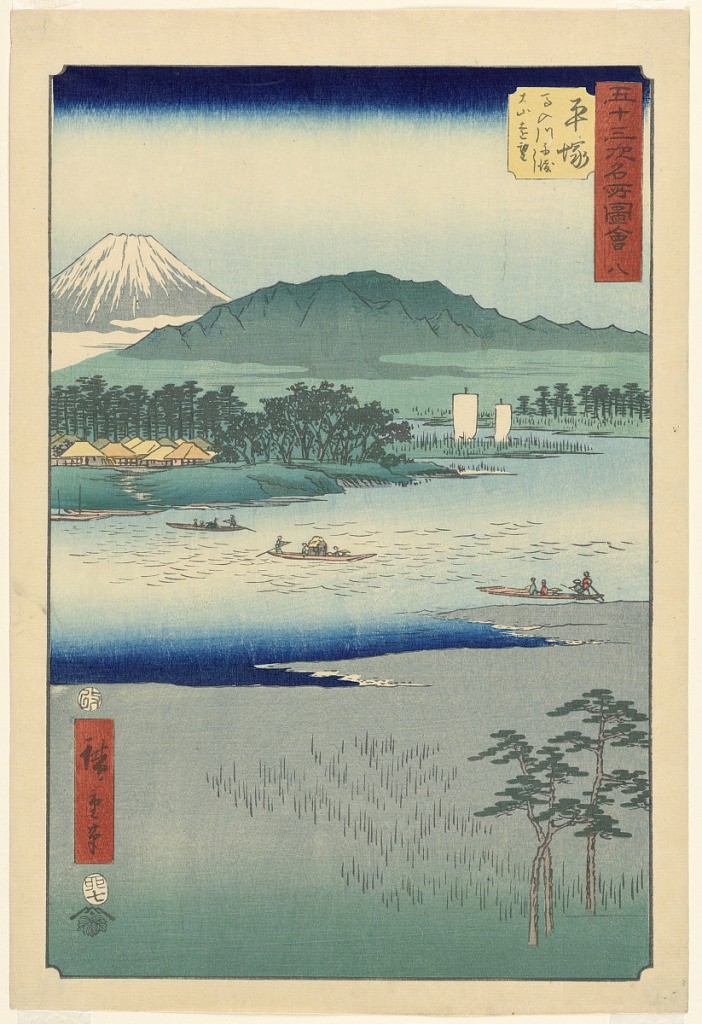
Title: River Highway
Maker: Ando Hiroshige, Japanese, 1797–1858
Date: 1797-1858
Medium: Woodblock print in colored ink on paper
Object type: Print
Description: Water was the main highway of transportation during this time. Three boats filled with people are traveling back and forth from shore to shore. Two bigger ships are shown in the background sailing downstream. A village is tucked at the edge of a forest with Mt. Fuji looming beyond in the distance. The foreground is neutral, with abstract lines suggesting a swamp with tall grasses.